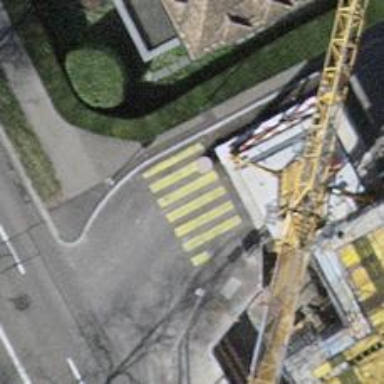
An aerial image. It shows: Footway with zebra crossing.